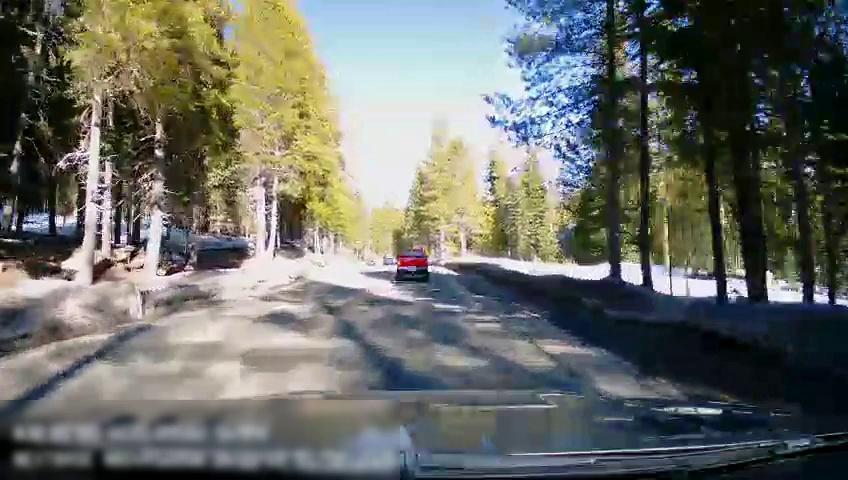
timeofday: Day
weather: Sunny
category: Drivable Space
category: Vehicles | Truck